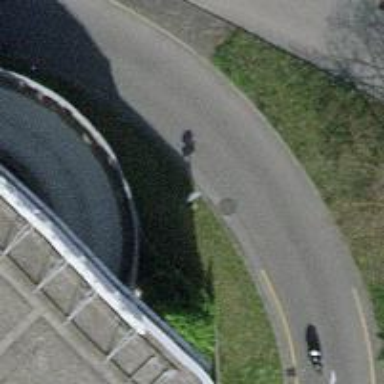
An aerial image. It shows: Asphalt road with primary link designation.